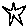
Label: star